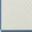
Piece: xx